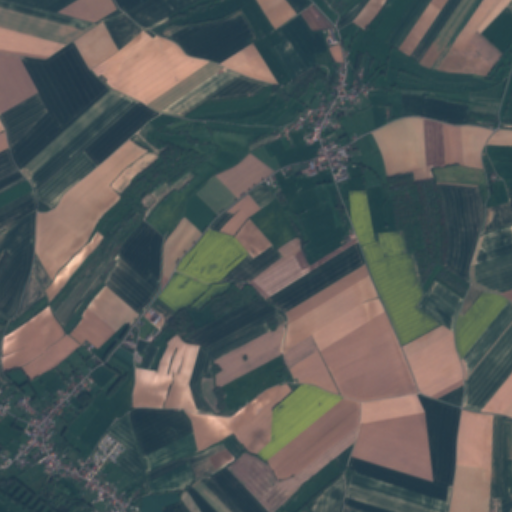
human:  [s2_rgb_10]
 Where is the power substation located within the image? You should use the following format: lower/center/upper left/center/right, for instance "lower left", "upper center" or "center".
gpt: The power substation is located in the upper center of the image.
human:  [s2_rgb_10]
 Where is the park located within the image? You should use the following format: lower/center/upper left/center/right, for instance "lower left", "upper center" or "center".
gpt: There is no park in the image.